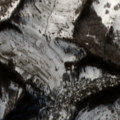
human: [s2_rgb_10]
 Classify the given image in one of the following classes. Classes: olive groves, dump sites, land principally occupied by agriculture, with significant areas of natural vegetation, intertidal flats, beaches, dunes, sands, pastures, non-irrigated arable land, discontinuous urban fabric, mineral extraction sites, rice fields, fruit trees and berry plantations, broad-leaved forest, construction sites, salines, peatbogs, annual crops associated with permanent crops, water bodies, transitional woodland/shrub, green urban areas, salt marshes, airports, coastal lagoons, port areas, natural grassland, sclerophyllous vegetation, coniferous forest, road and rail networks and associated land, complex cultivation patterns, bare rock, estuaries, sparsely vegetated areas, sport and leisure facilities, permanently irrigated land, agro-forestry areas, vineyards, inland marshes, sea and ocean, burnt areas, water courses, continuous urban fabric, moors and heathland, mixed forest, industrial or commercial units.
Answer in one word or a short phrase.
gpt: complex cultivation patterns, land principally occupied by agriculture, with significant areas of natural vegetation, broad-leaved forest